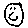
Label: smiley face